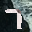
Label: 7